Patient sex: M
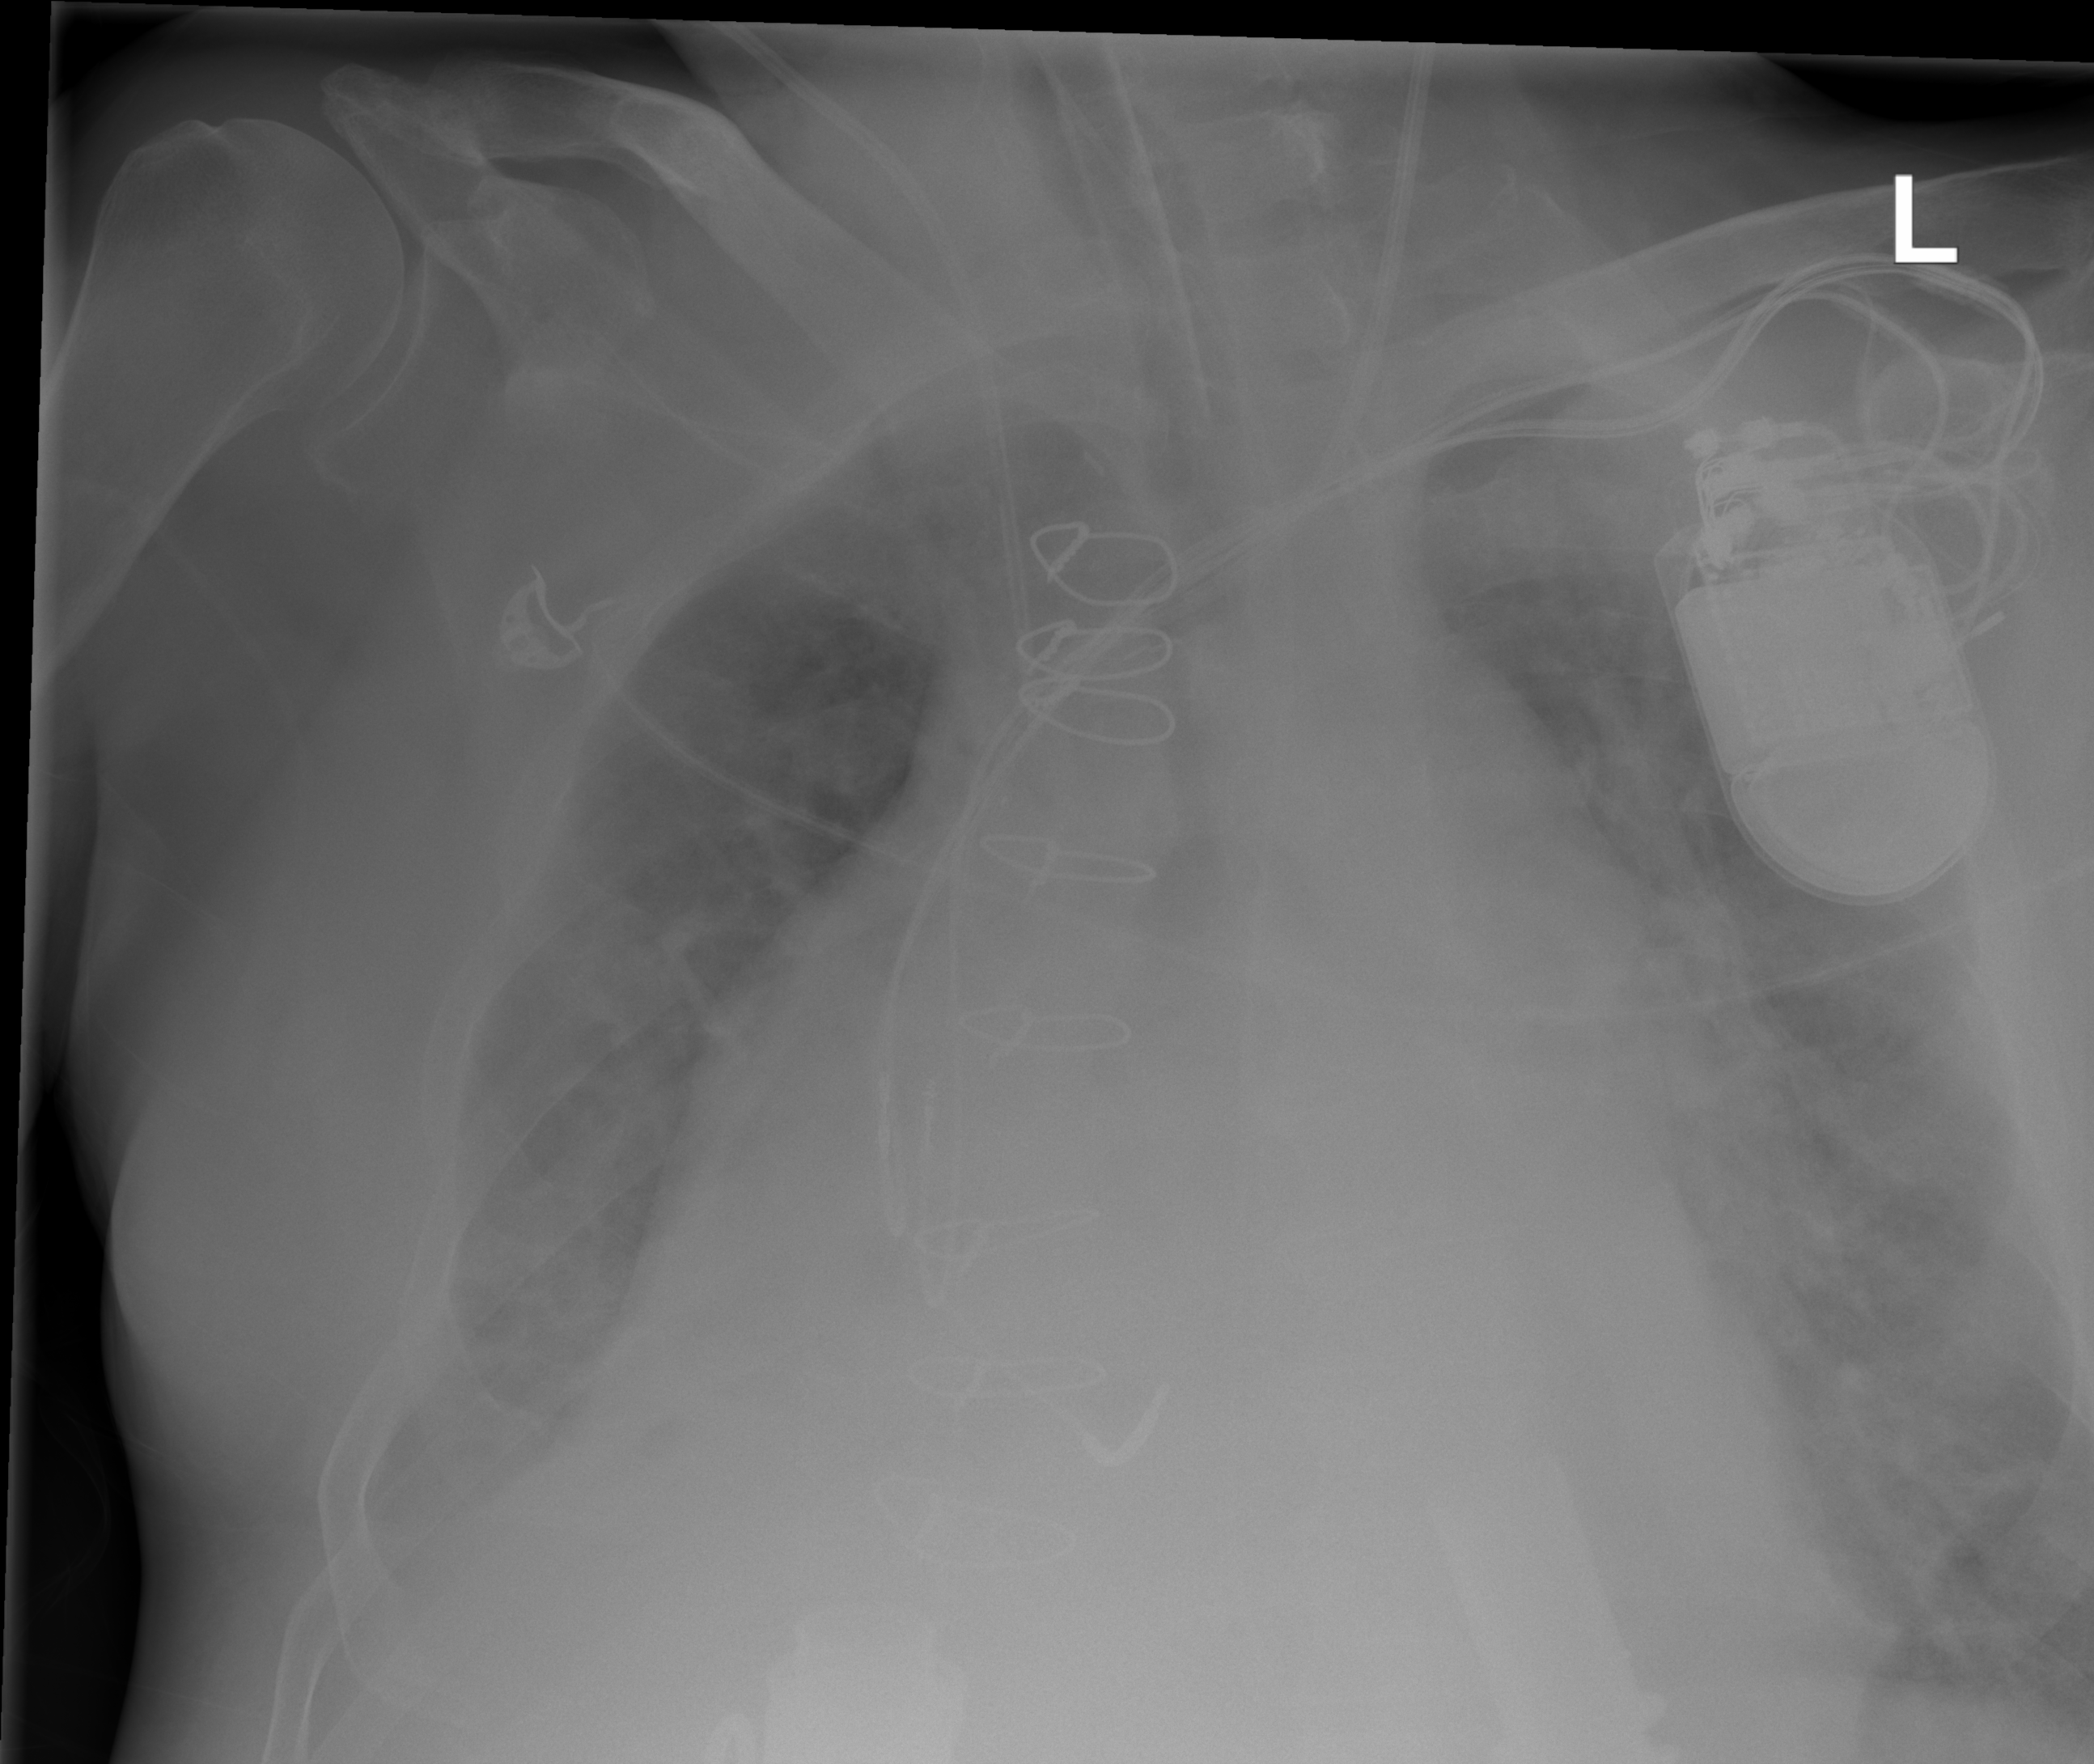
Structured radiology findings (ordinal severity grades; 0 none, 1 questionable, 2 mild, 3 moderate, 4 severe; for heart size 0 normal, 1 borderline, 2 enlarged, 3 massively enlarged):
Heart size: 3
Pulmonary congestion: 2
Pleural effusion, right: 2
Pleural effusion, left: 2
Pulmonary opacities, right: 2
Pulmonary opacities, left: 0
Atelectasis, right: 2
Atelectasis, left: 2